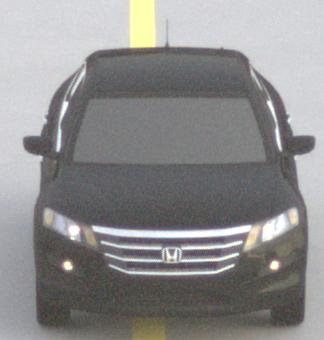
Make: Honda
Model: Crosstour
Detailed model: -
Model produced from: 2009
Model produced until: 2012
Doors: 4
Color: black
Road condition: dry road
Daytime: sunrise or sunset
Contrast: low contrast